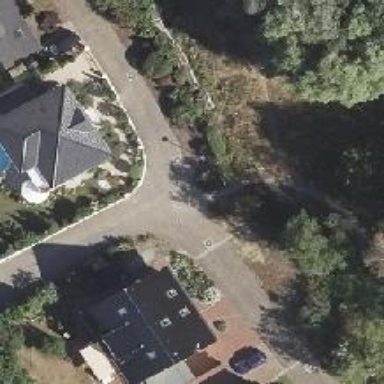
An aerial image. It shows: Residential road without sidewalk.